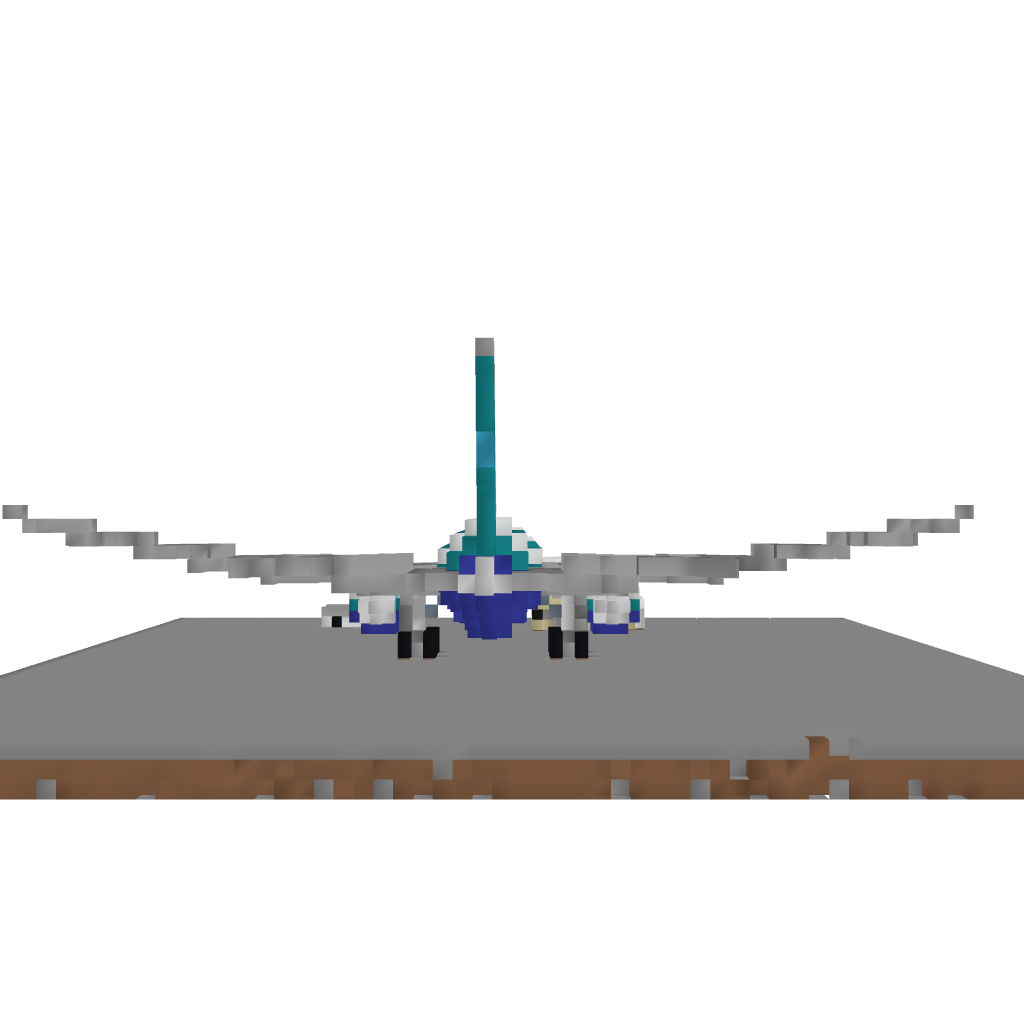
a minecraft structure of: Simple Airplane